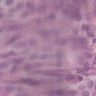
Metastatic tissue present: yes